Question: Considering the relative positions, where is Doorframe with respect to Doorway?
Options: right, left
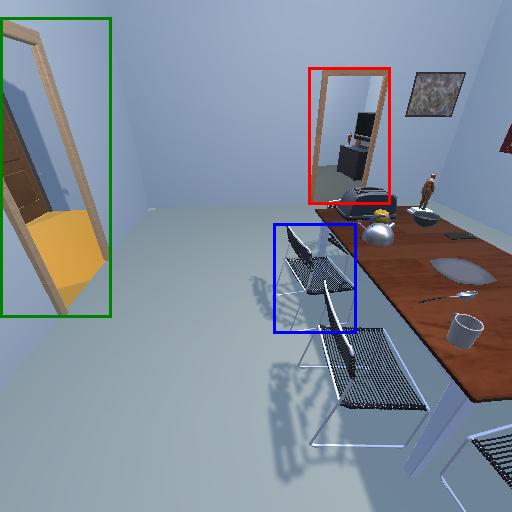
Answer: right